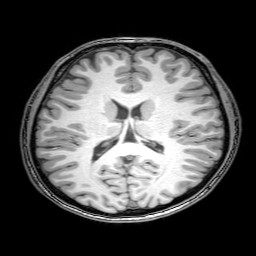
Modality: T1w
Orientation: coronal
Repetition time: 0.00828 s
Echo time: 0.00388 s